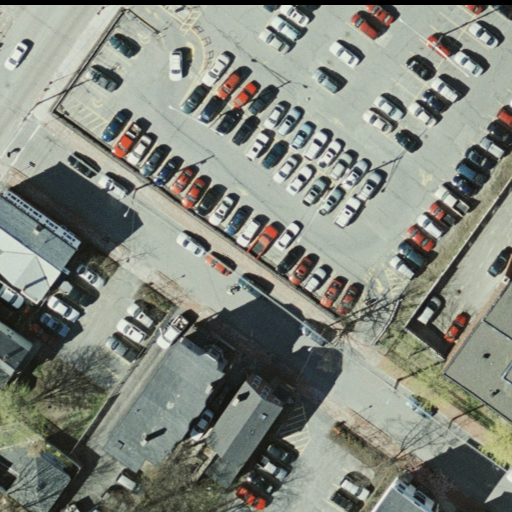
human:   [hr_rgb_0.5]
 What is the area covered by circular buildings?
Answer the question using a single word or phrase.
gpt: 0m2

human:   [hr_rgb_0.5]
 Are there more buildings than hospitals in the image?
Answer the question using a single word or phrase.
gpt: yes

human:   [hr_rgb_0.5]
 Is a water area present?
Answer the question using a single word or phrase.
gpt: no

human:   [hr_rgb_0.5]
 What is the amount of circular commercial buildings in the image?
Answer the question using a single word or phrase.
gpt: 0

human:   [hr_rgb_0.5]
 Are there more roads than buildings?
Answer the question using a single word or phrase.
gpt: no

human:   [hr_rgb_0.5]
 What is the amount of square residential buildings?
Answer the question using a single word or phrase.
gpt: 0

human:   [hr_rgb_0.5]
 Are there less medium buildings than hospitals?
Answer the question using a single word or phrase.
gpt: no

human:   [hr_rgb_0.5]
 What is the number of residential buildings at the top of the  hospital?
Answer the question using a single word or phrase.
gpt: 0

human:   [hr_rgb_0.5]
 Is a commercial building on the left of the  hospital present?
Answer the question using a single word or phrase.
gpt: no

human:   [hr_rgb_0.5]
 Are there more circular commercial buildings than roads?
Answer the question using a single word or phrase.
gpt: no

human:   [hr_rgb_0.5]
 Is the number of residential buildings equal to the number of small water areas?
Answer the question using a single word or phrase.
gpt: no

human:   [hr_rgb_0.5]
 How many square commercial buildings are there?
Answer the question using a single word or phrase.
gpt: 0

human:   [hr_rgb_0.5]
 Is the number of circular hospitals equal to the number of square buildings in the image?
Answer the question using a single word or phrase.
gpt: yes

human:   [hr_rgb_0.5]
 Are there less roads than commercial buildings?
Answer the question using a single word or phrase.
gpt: no

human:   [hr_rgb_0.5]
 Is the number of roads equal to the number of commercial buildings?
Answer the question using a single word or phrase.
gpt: no

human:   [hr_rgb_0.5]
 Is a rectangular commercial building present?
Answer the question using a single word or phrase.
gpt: no

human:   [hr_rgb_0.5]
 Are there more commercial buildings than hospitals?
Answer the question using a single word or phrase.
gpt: no

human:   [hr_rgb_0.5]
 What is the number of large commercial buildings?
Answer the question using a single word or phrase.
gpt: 0

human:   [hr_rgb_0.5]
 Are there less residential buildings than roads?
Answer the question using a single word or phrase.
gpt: no

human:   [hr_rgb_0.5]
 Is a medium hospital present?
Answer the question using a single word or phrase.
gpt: yes

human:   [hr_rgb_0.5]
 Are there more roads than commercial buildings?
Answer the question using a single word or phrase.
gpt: yes

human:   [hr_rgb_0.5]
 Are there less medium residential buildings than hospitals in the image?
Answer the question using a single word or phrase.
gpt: no

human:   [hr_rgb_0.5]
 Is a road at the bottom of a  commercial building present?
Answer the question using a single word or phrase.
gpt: no

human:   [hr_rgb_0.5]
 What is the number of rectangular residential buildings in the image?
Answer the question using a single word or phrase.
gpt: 1

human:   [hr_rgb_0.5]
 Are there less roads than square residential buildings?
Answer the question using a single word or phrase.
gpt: no

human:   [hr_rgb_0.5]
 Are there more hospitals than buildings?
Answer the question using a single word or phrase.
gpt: no

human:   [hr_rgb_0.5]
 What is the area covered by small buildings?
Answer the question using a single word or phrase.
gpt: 57m2

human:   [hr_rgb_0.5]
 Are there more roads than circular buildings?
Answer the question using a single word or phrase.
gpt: yes

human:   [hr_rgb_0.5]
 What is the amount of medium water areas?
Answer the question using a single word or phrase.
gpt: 0

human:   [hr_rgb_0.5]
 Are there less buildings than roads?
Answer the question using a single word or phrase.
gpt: no

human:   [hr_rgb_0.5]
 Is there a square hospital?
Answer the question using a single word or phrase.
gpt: no

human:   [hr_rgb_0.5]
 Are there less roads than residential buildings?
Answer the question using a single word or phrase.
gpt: yes

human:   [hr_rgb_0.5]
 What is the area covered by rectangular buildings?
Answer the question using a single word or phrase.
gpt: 57m2

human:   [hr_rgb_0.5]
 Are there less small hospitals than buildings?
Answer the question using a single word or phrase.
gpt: yes

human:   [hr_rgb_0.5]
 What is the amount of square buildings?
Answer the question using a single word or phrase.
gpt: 0

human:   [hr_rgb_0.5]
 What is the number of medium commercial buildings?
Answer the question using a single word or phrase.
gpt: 0